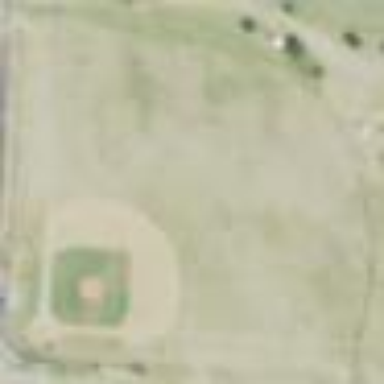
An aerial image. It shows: Baseball pitch for leisure land activities.